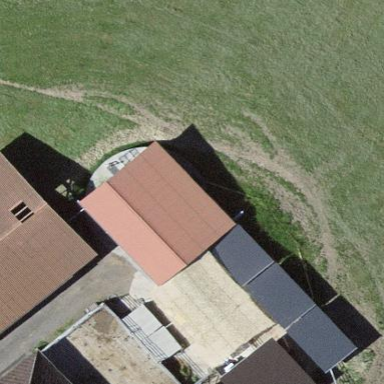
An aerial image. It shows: Farm auxiliary building.